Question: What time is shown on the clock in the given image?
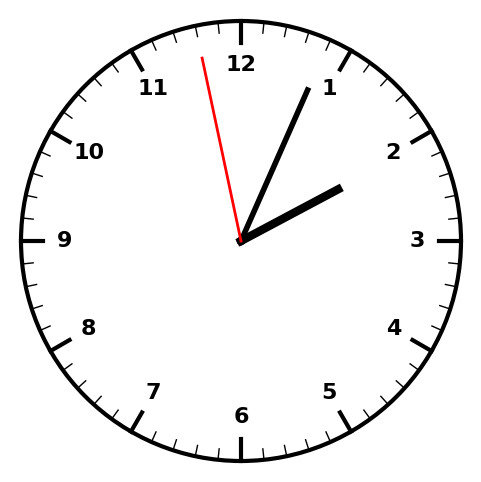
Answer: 02:03:58